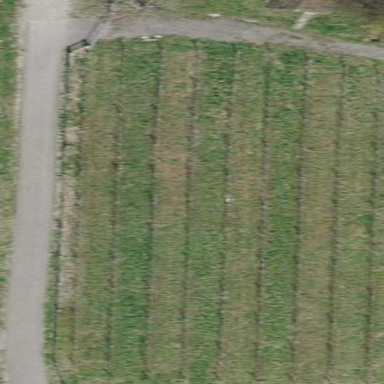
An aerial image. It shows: Beautiful vineyard in the countryside.